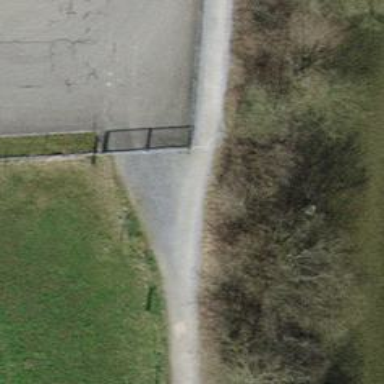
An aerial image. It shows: Gate.